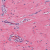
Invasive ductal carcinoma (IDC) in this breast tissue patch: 1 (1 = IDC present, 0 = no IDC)